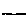
Label: line